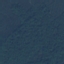
Land use / land cover: Forest